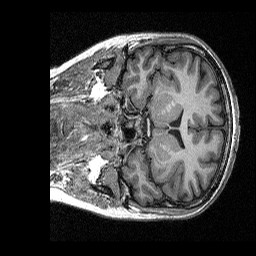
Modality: T1map
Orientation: coronal